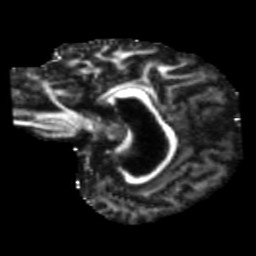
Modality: FA
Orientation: sagittal
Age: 53
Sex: female
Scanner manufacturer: siemens
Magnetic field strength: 3 T
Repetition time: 5.47 s
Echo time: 0.0854 s